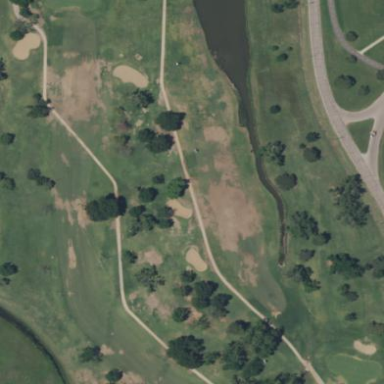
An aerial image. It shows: Golf fairway surrounded by grass.